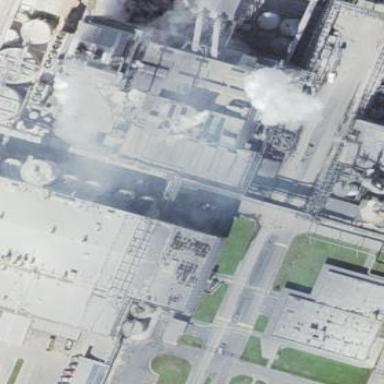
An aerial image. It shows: Power plant.